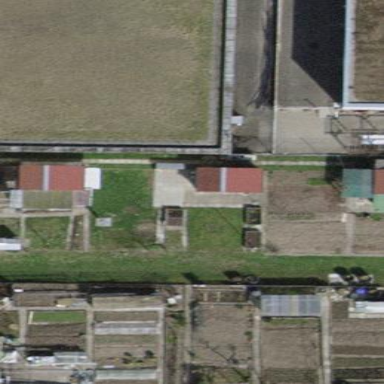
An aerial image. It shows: Allotments area.